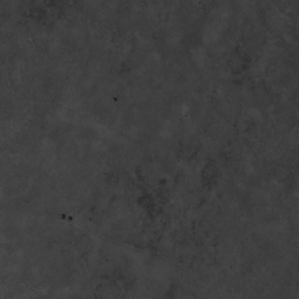
Label: non_frost